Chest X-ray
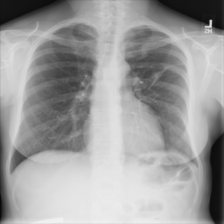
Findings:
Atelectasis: negative
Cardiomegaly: negative
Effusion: negative
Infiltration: negative
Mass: negative
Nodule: negative
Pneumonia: negative
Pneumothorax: negative
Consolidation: negative
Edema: negative
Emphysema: negative
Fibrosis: negative
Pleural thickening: negative
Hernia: negative